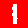
Digit: 1